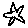
Label: star